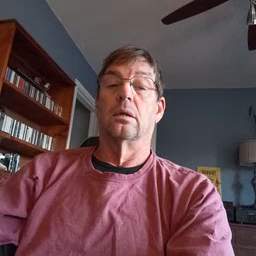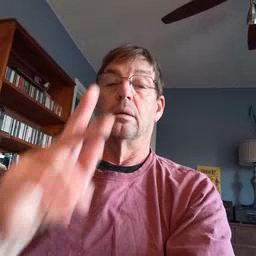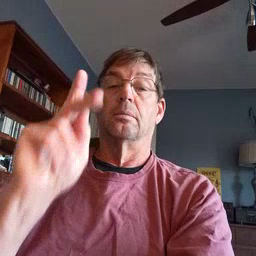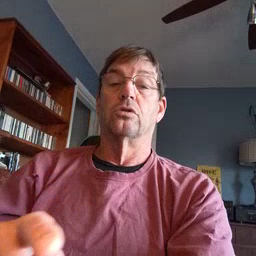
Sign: person